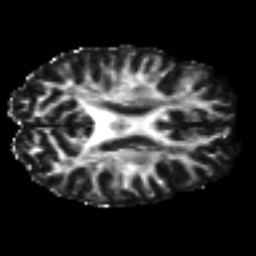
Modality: FA
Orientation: axial
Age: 42
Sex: female
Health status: ill
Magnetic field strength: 3 T
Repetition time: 9 s
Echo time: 0.093 s